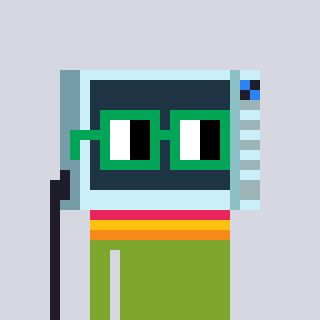
a pixel art character with square green glasses, a microwave-shaped head and a slimegreen-colored body on a cool background